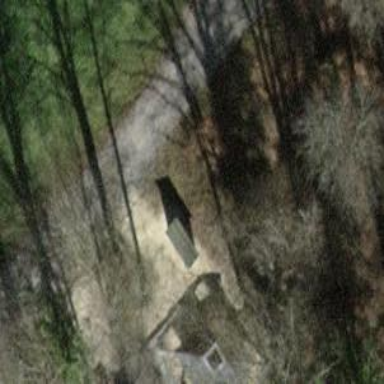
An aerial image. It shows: Picnic shelter providing place for individuals to seek refuge.